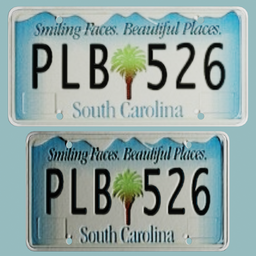
Label: mechanical